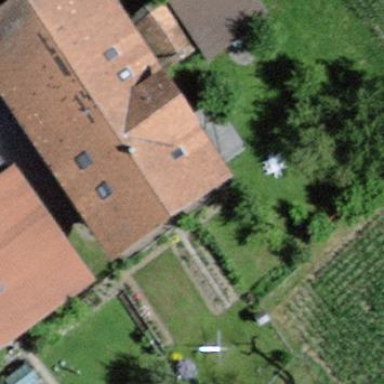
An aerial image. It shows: Farm building.